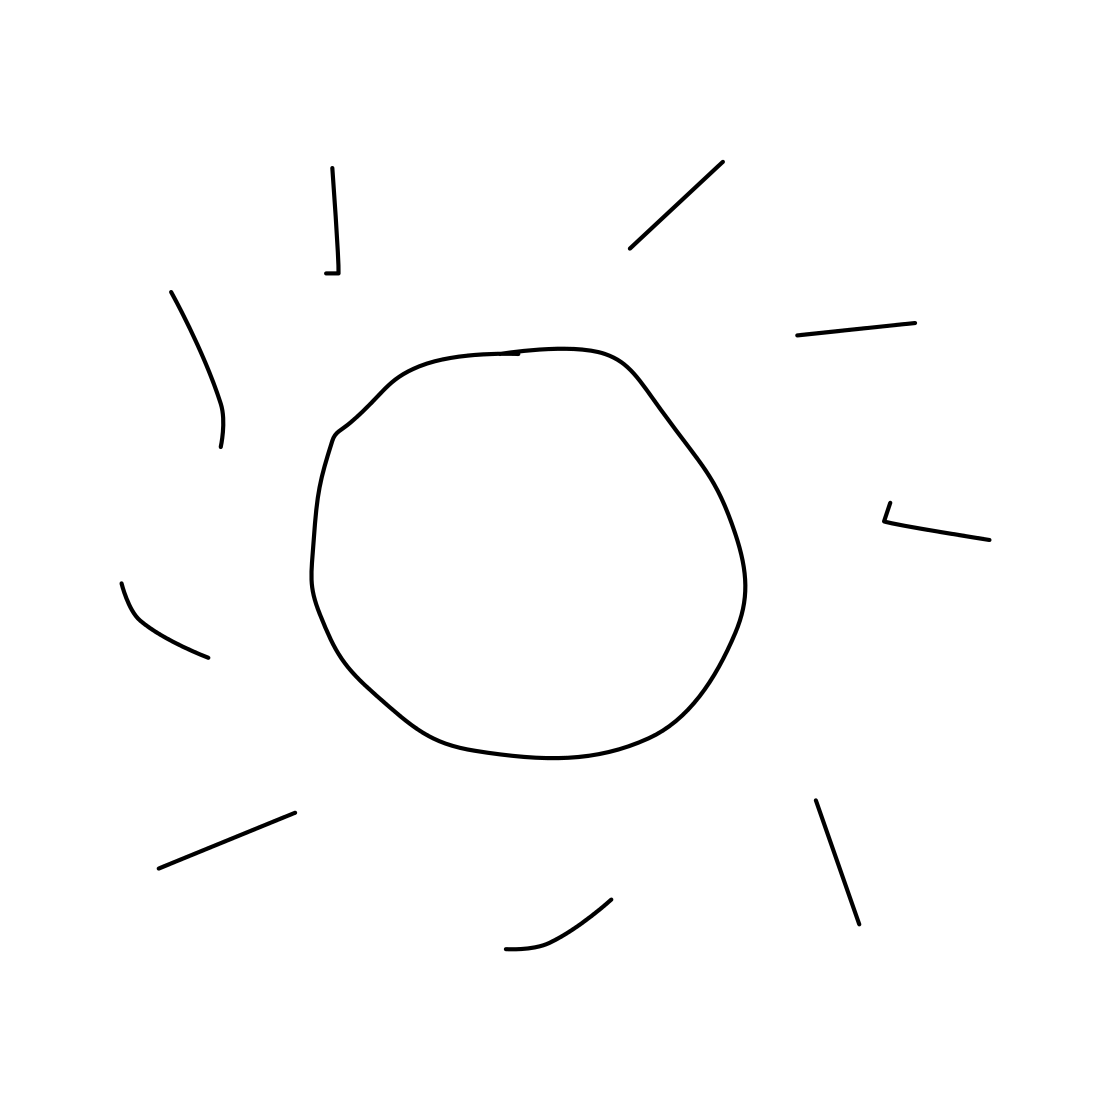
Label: sun